Field crop: maize
Growth stage: 2
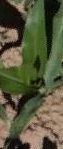
Species: maize